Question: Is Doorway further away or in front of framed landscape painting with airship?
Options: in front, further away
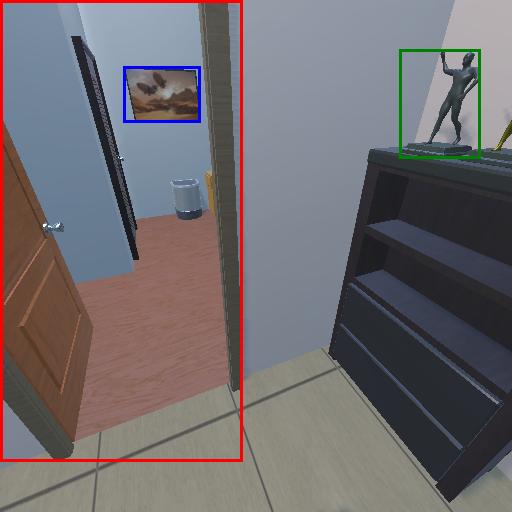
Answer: in front